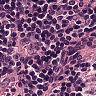
Metastatic tissue present: no